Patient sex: F
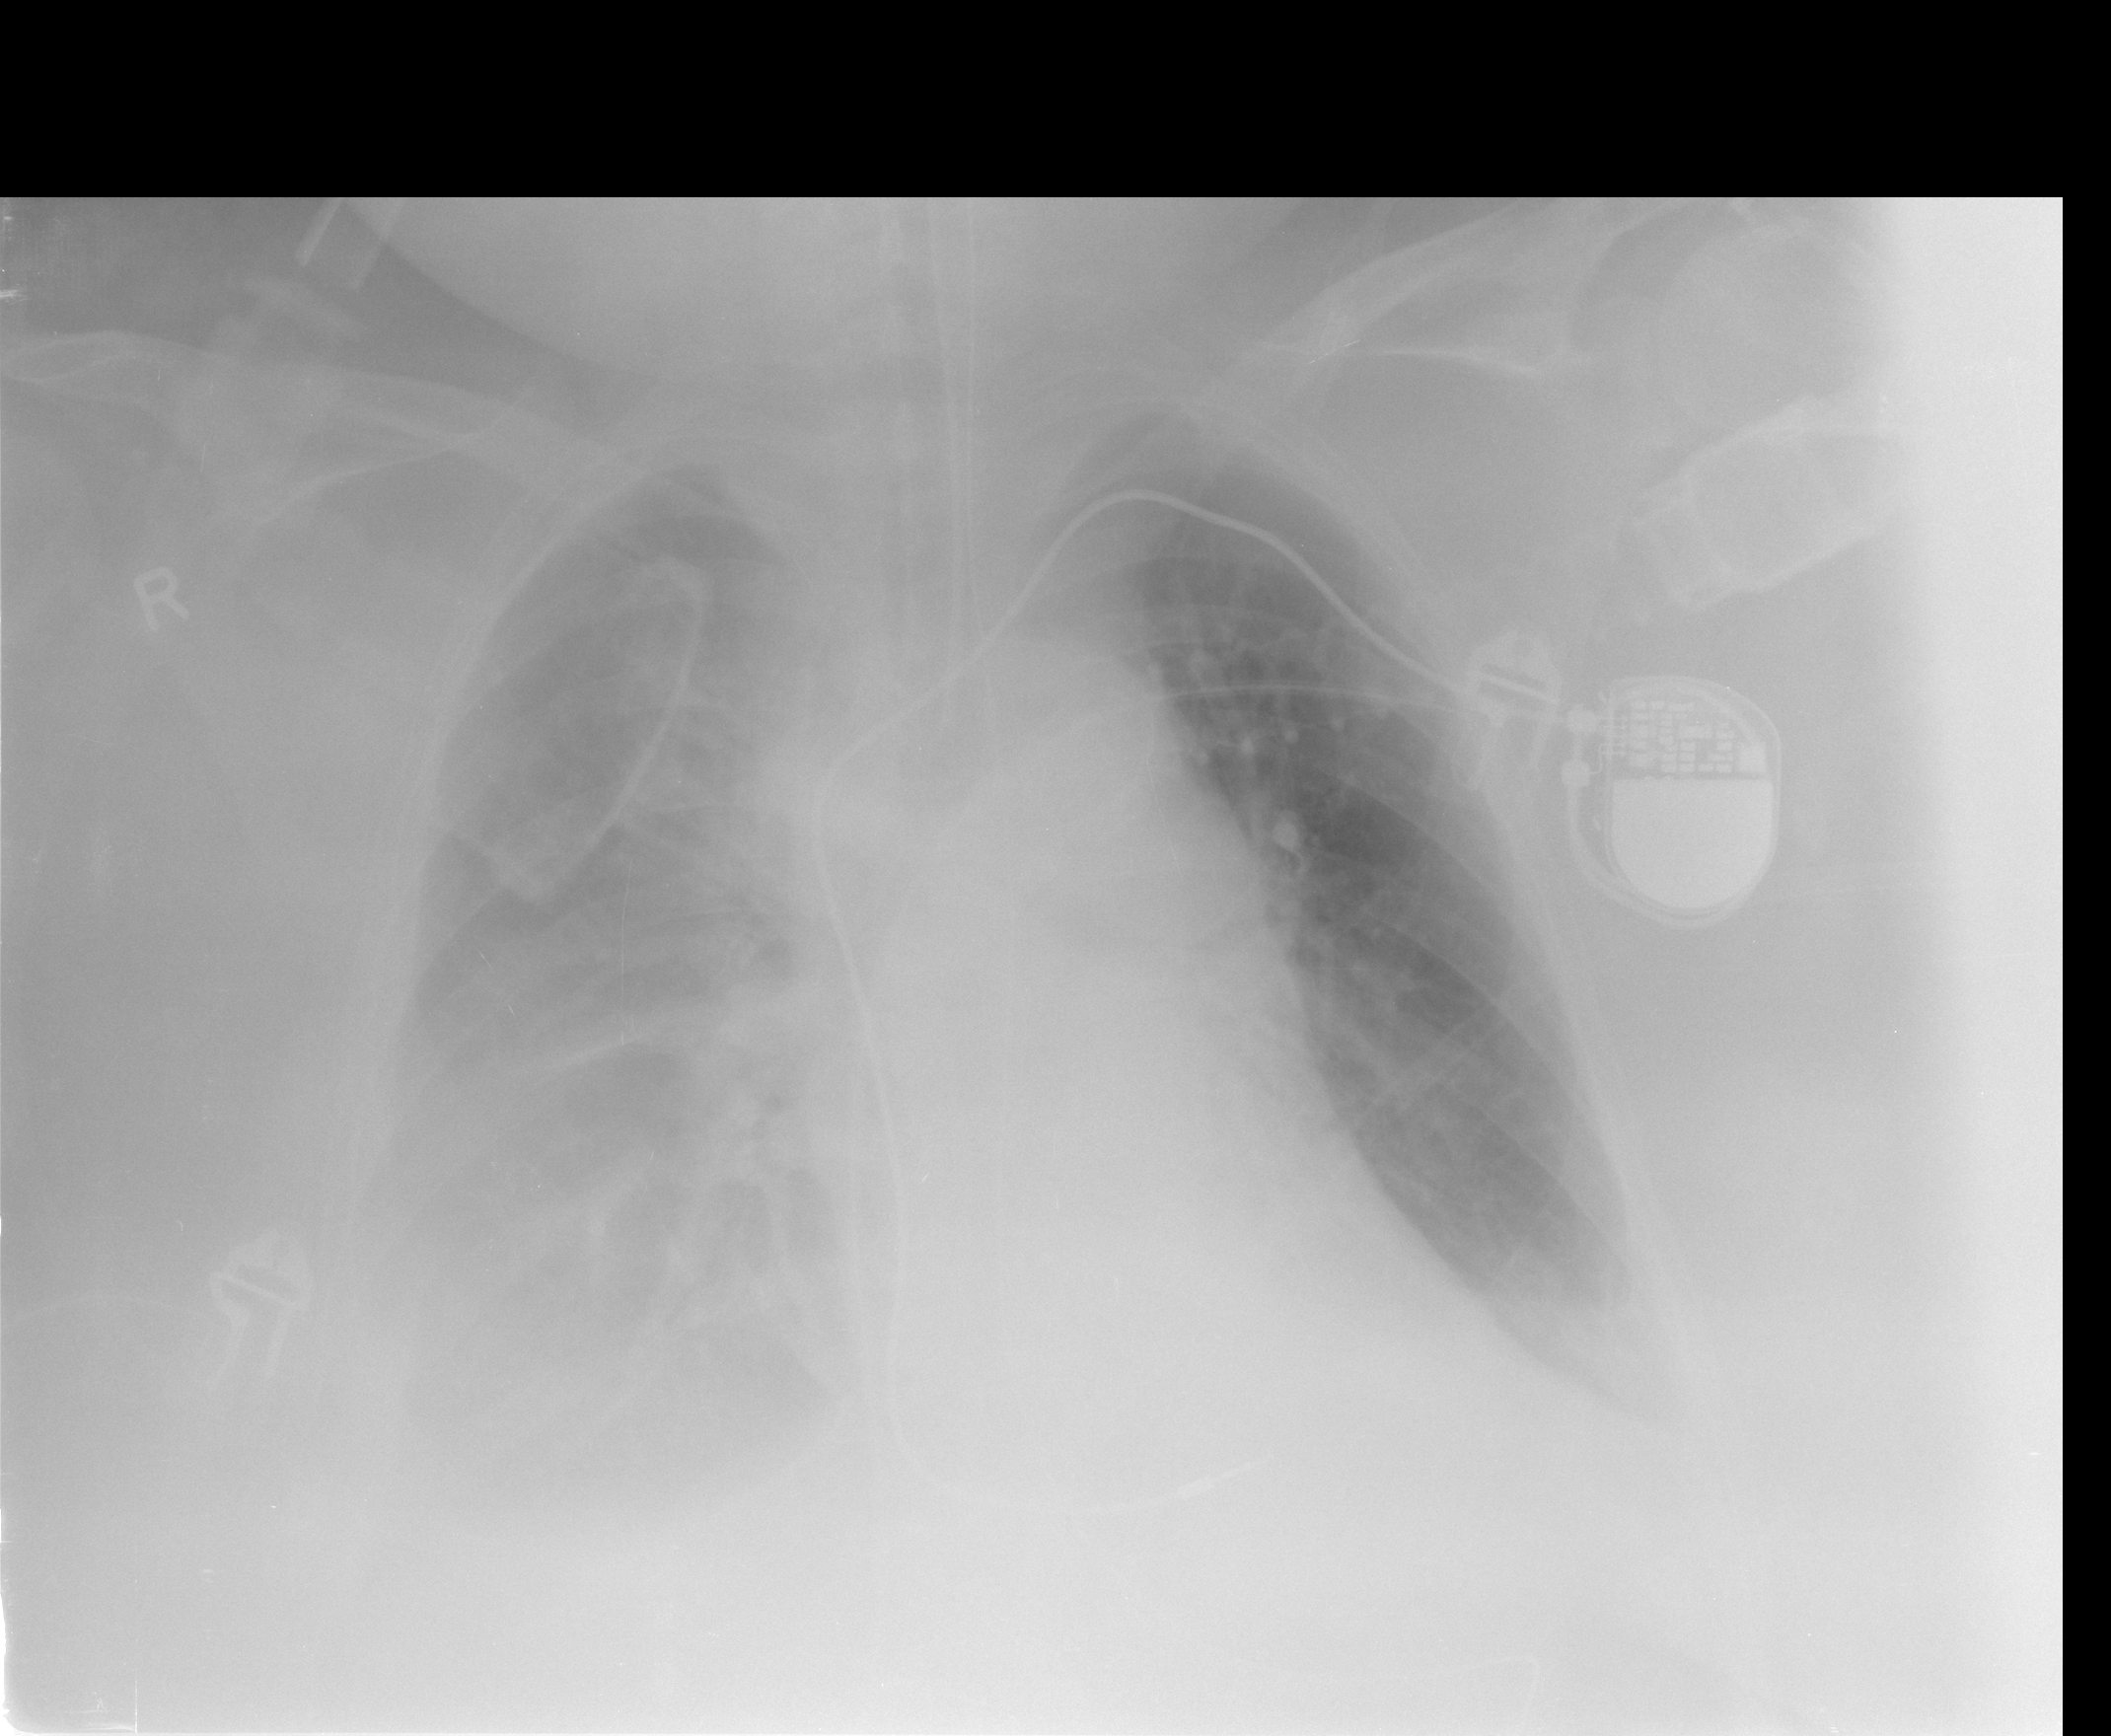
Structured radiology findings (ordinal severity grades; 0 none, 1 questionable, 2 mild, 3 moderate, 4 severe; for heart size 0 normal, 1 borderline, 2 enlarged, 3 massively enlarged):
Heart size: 2
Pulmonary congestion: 0
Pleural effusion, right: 3
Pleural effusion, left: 2
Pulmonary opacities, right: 0
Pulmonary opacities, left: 0
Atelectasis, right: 2
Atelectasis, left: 2